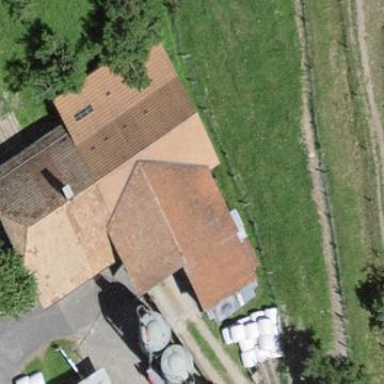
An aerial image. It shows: Farm building.